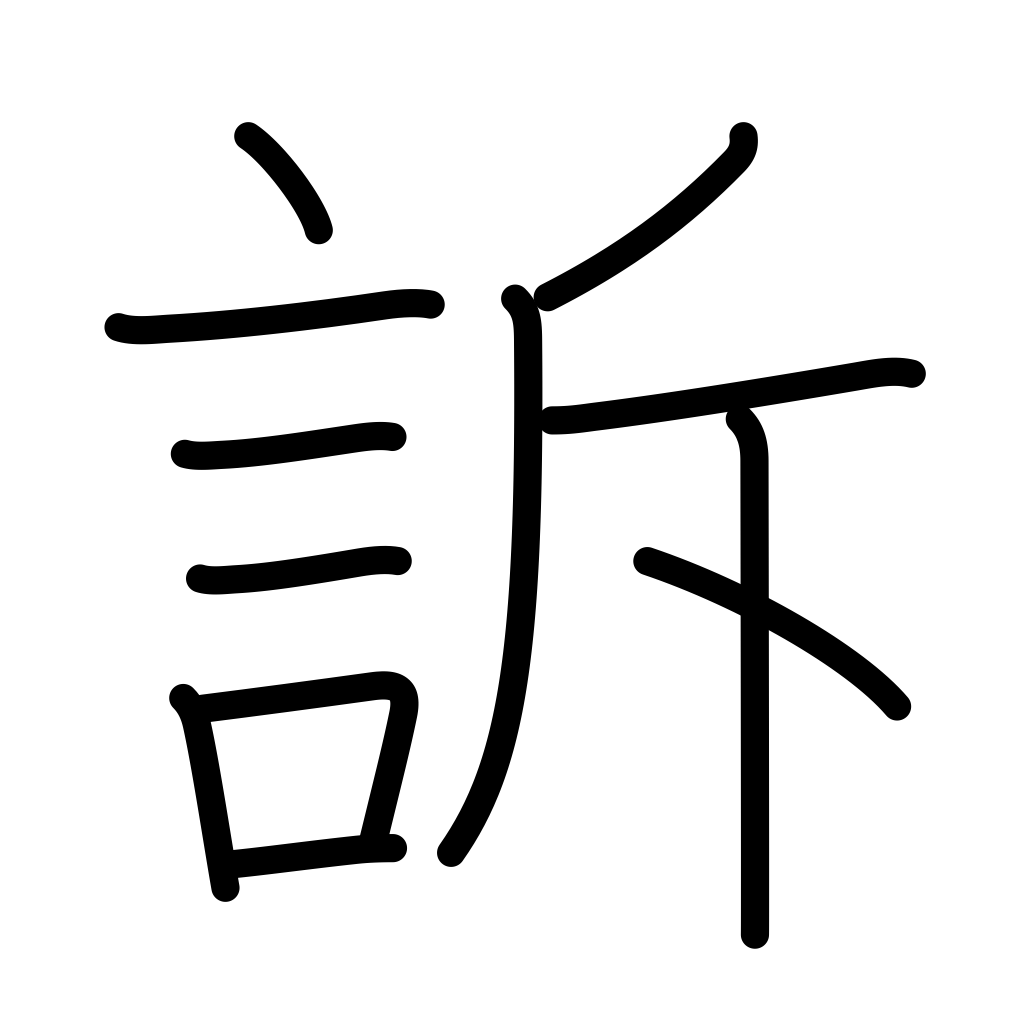
Meaning: accusation, sue, complain of pain, appeal to